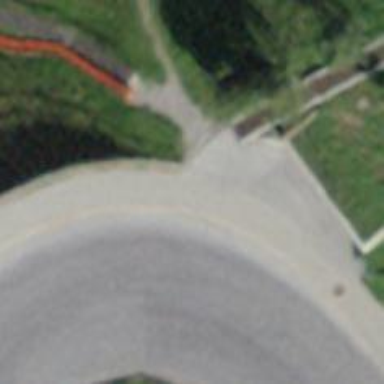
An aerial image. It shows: Metal steps on the road.